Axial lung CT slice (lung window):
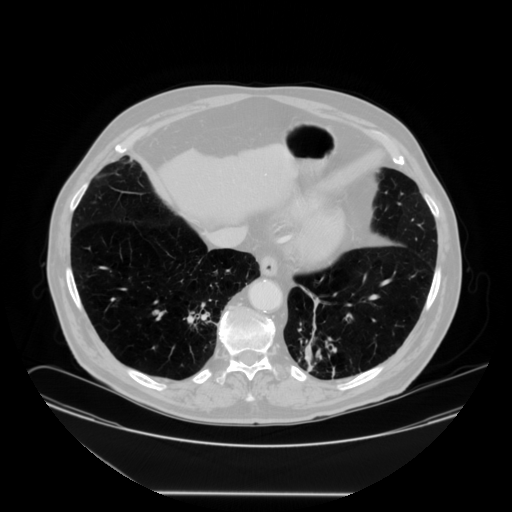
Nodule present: no